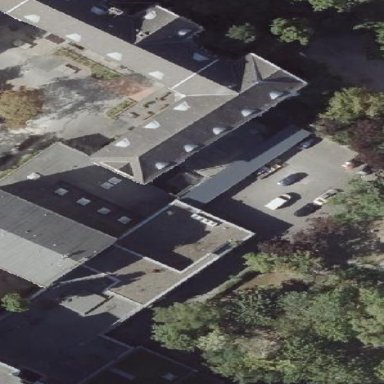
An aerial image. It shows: Flat roof building with grey roof.